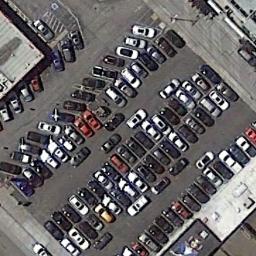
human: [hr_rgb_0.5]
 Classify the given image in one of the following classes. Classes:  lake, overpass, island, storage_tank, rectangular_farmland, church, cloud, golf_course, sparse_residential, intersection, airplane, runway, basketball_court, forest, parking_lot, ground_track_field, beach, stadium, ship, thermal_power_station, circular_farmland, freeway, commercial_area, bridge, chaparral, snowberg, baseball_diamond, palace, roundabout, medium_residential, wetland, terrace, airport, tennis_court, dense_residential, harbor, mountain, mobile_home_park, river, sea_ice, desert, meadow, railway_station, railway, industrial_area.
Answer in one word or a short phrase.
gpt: parking_lot